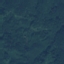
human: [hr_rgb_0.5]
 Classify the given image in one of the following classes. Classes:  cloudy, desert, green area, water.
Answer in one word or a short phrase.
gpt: green area